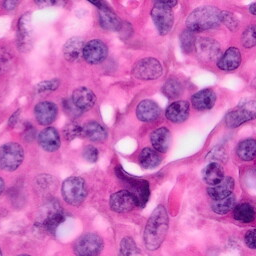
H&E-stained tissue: Pancreatic